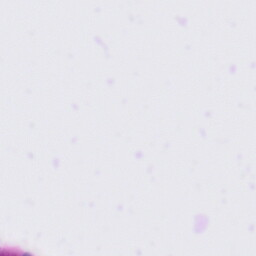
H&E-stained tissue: Tonsil